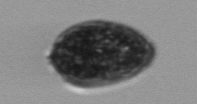
Label: Prorocentrum